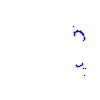
Particle: kaon